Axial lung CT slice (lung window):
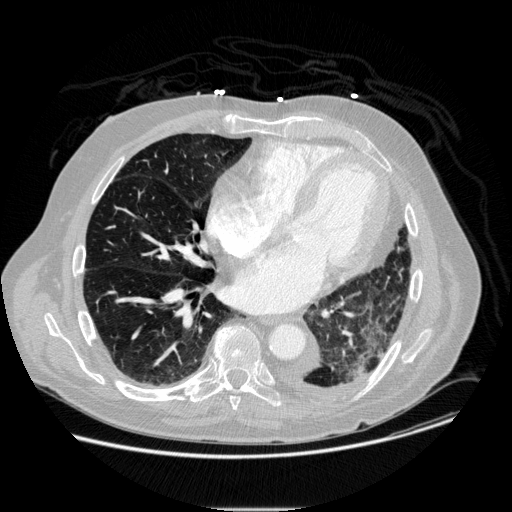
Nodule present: no